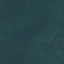
Land use / land cover class: Forest